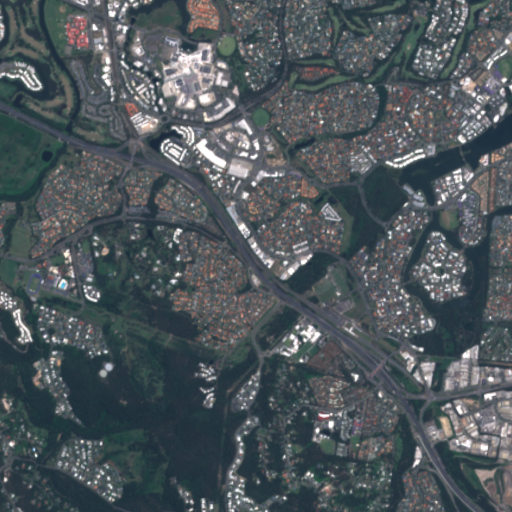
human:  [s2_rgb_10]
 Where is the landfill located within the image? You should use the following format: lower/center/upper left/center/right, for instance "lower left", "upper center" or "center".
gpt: The landfill is located in the lower right of the image.
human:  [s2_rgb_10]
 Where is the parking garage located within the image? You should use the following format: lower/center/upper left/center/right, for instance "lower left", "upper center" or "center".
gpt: The parking garage is located in the upper left of the image.
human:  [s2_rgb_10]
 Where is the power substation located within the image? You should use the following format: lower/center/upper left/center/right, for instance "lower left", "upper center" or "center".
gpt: The power substation is located in the center right of the image.
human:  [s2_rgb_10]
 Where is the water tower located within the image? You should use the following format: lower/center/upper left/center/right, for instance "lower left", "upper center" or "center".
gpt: The water tower is located in the lower left of the image.
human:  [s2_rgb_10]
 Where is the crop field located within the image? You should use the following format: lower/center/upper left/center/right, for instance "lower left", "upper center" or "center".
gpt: There is no crop field in the image.